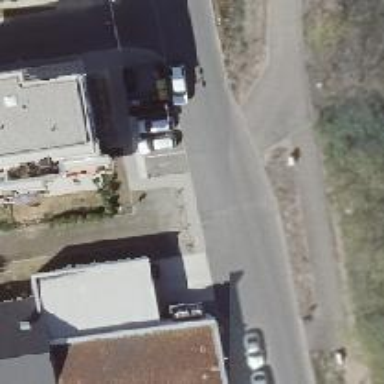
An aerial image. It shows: Footway.